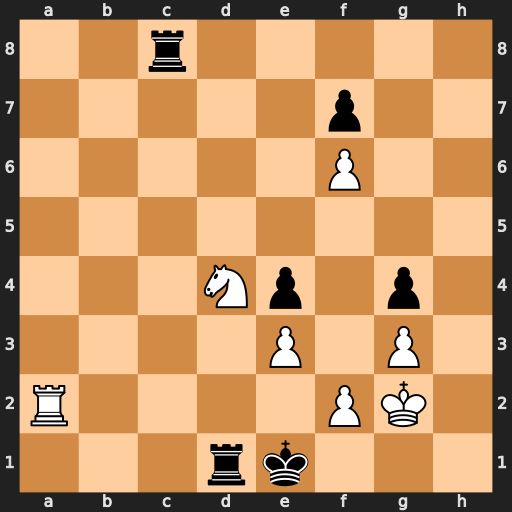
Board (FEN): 2r5/5p2/5P2/8/3Np1p1/4P1P1/R4PK1/3rk3
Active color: w
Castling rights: -
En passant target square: -
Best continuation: Re2#